Field crop: tomato
Growth stage: 2
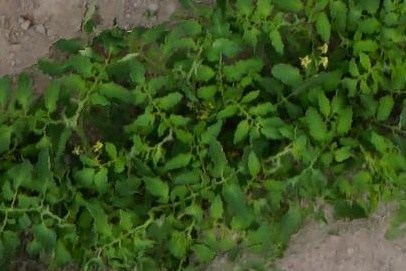
Species: tomato